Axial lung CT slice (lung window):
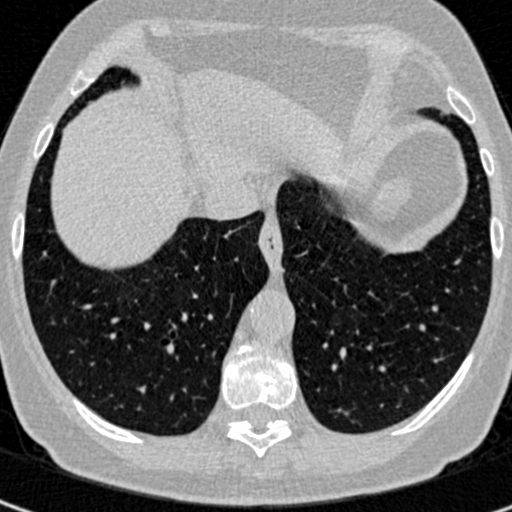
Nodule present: no